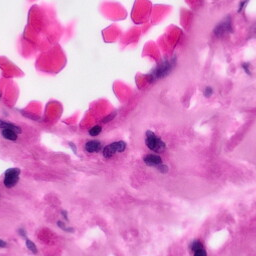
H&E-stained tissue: Pancreatic